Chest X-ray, AP view. Patient: 57 years old, sex F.
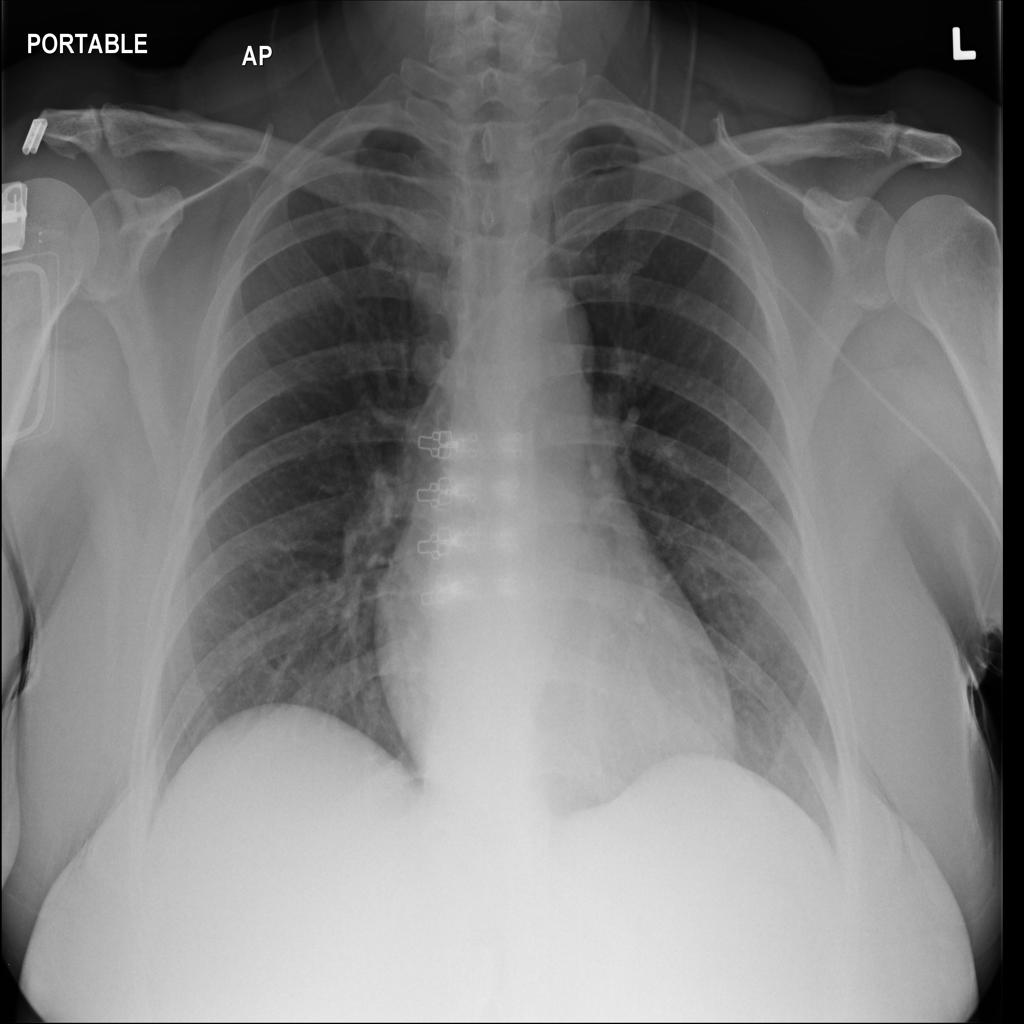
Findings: No Finding